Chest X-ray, PA view. Patient: 54 years old, sex M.
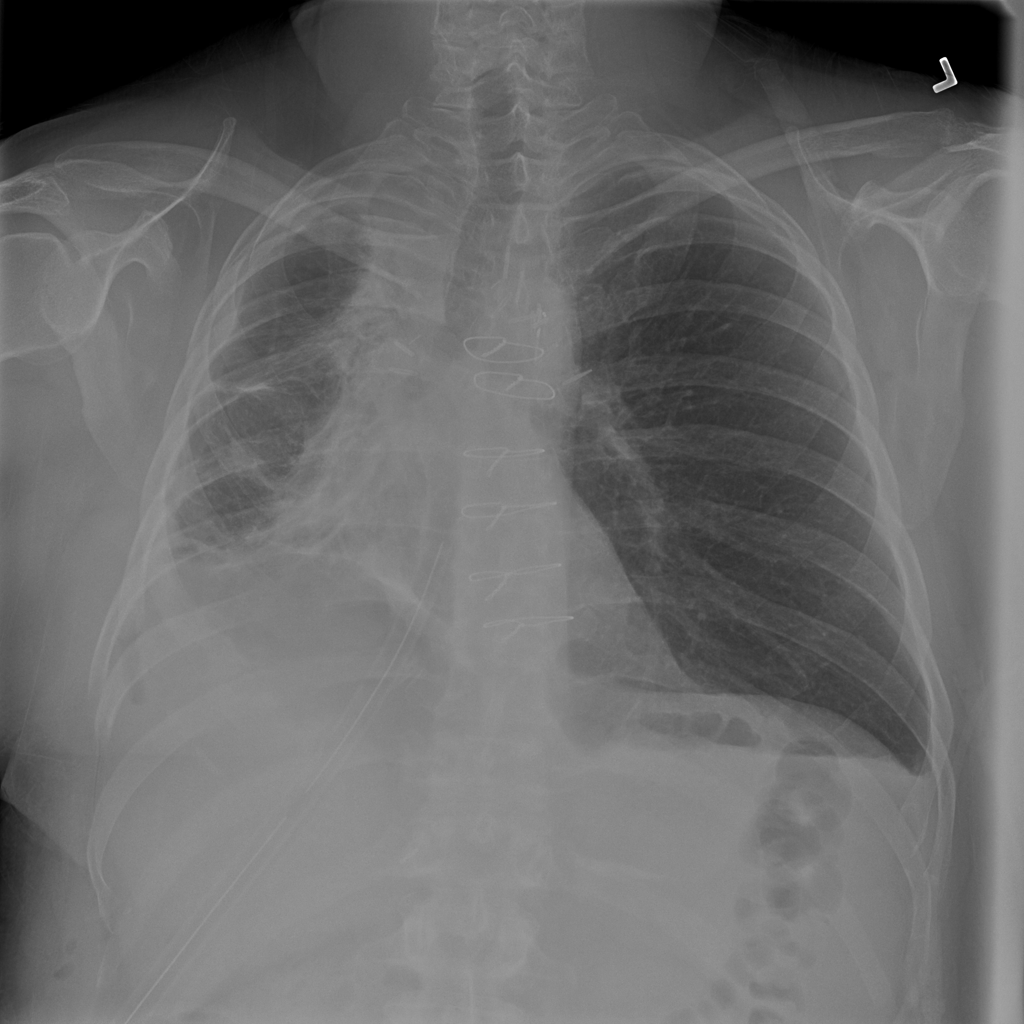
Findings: No Finding